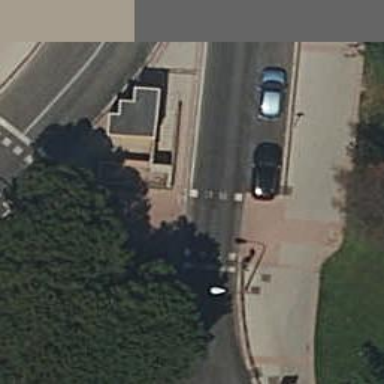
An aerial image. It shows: Zebra crossing with traffic signals.